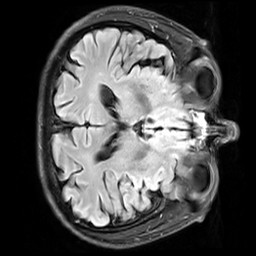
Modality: FLAIR
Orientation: axial
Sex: male
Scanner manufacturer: siemens
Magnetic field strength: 3 T
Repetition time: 10 s
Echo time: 0.09 s